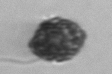
Label: Kryptoperidinium_triquetrum